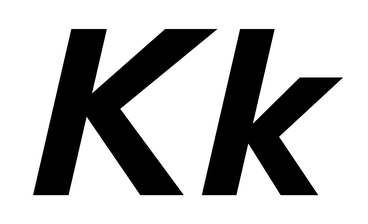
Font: InstrumentSans-Italic_Bold_Italic